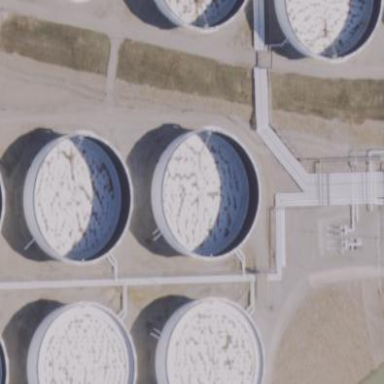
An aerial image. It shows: Storage tank which is man-made and housed in building.